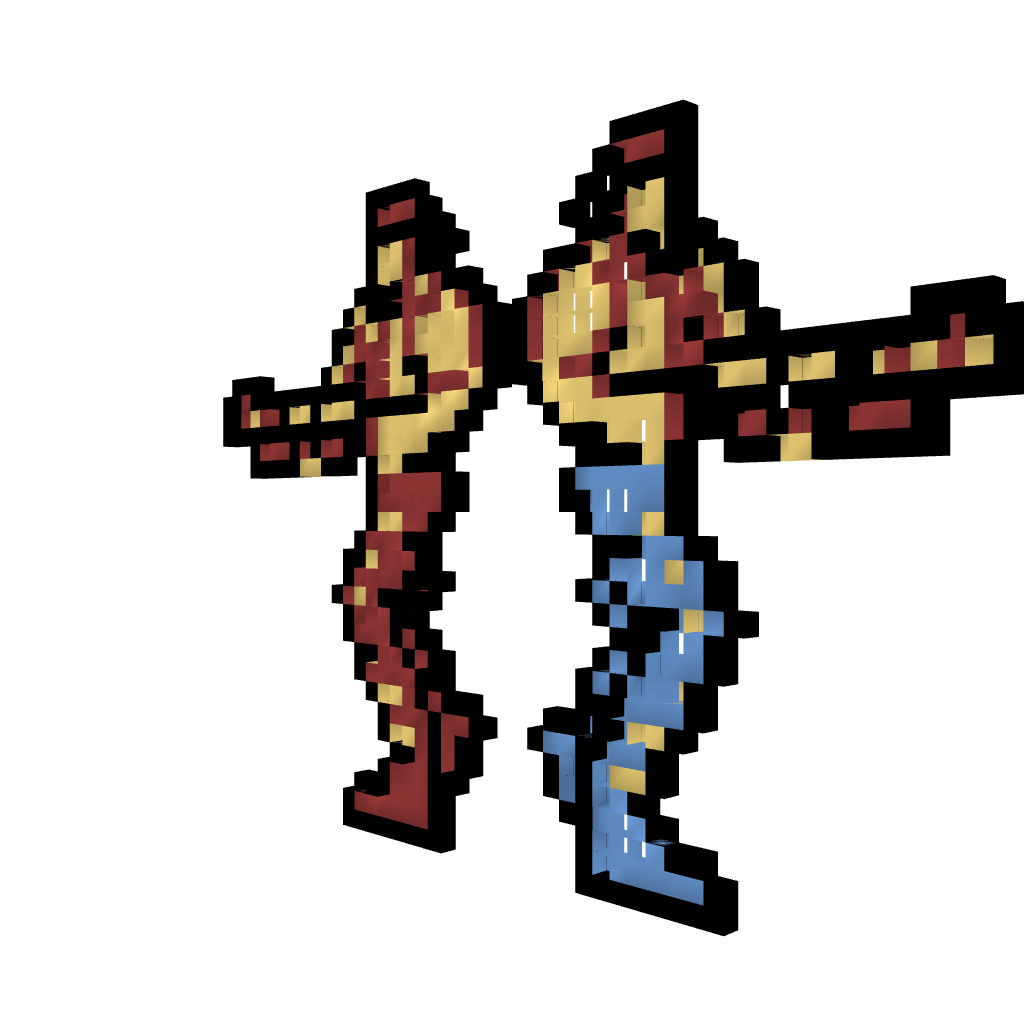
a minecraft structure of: Contra bad low quality